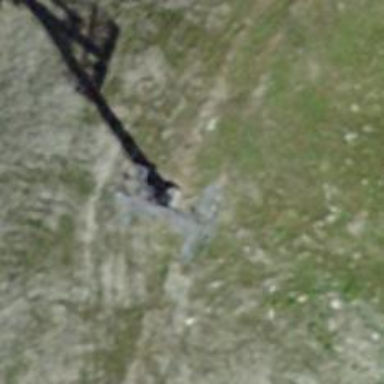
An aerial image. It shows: Pylon used for aerialway.